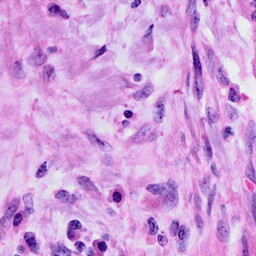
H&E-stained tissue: Cervix